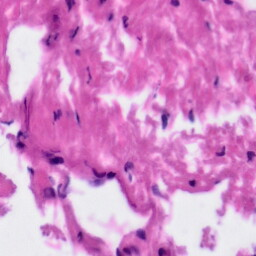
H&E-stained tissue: Tonsil